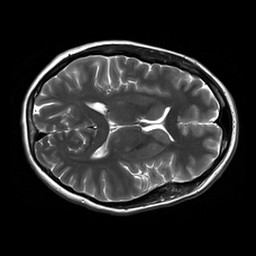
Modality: T2w
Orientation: axial
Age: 28
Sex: female
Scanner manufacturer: siemens
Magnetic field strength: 3 T
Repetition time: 8.53 s
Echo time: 0.091 s